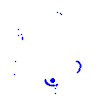
Particle: pion